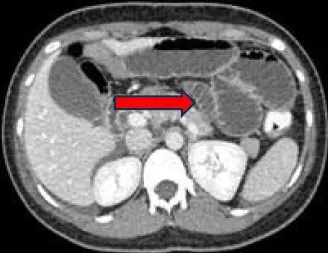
Computed tomography showed a dilated small bowel (arrow).
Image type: radiology (ct)